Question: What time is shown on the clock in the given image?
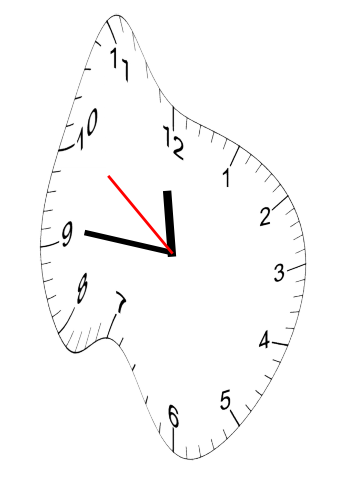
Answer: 11:45:51